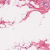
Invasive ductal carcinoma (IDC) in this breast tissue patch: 0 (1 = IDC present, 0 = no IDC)